Question:
Hello, I have a problem I created a Registration form and im trying to check if there is any user which have a certain username inside the Firebase Db. I tried to get the reference of all the users.
'''
var users = Database.database().reference("users")
'''
But I don't know how I could check if there is any user with a specified username.
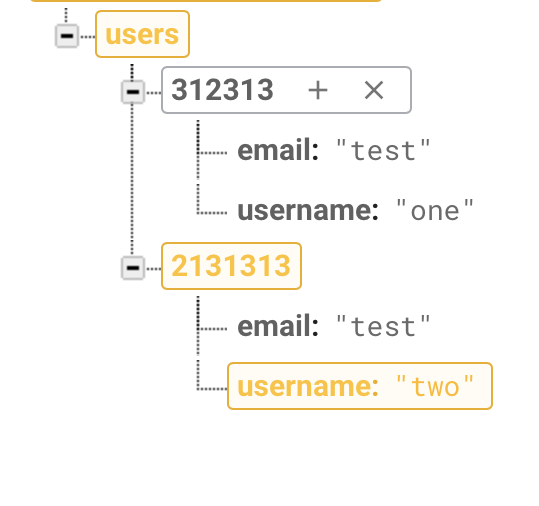
Answer: You'll want to <URL> for that. Something like:
'''
let query = users.queryOrdered(byChild: "username").equalTo("two")
'''
Then <URL> exists.
---
Note though that you won't be able to guarantee uniqueness in this way. If multiple users perform the check at the same time, they may both end up claiming the same user name.
To guarantee a unique user name, you will need to store the user names as the key - as keys are by definition unique within their parent node. For more on this, see some of these top <URL>.